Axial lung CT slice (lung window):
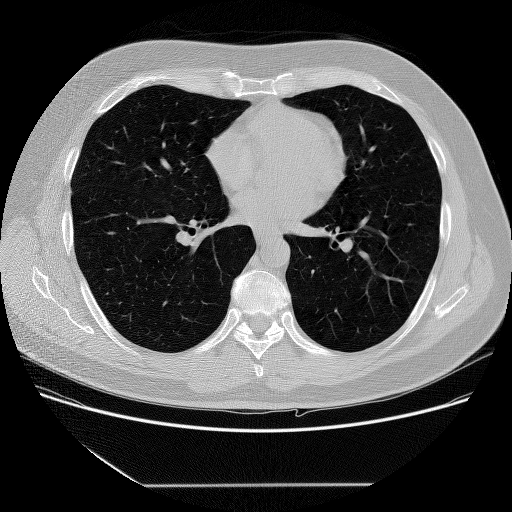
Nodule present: no